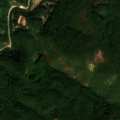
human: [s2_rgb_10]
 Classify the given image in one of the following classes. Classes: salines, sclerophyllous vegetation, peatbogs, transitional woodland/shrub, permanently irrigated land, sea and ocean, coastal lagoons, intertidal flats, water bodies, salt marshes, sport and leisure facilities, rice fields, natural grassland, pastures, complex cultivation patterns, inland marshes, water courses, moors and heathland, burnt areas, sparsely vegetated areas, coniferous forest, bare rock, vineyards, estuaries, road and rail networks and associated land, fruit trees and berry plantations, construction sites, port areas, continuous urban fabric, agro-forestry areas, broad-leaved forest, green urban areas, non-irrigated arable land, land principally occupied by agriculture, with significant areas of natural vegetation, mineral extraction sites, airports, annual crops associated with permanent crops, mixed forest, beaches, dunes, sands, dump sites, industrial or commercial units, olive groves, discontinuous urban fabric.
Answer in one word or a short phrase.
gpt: land principally occupied by agriculture, with significant areas of natural vegetation, broad-leaved forest